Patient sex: M
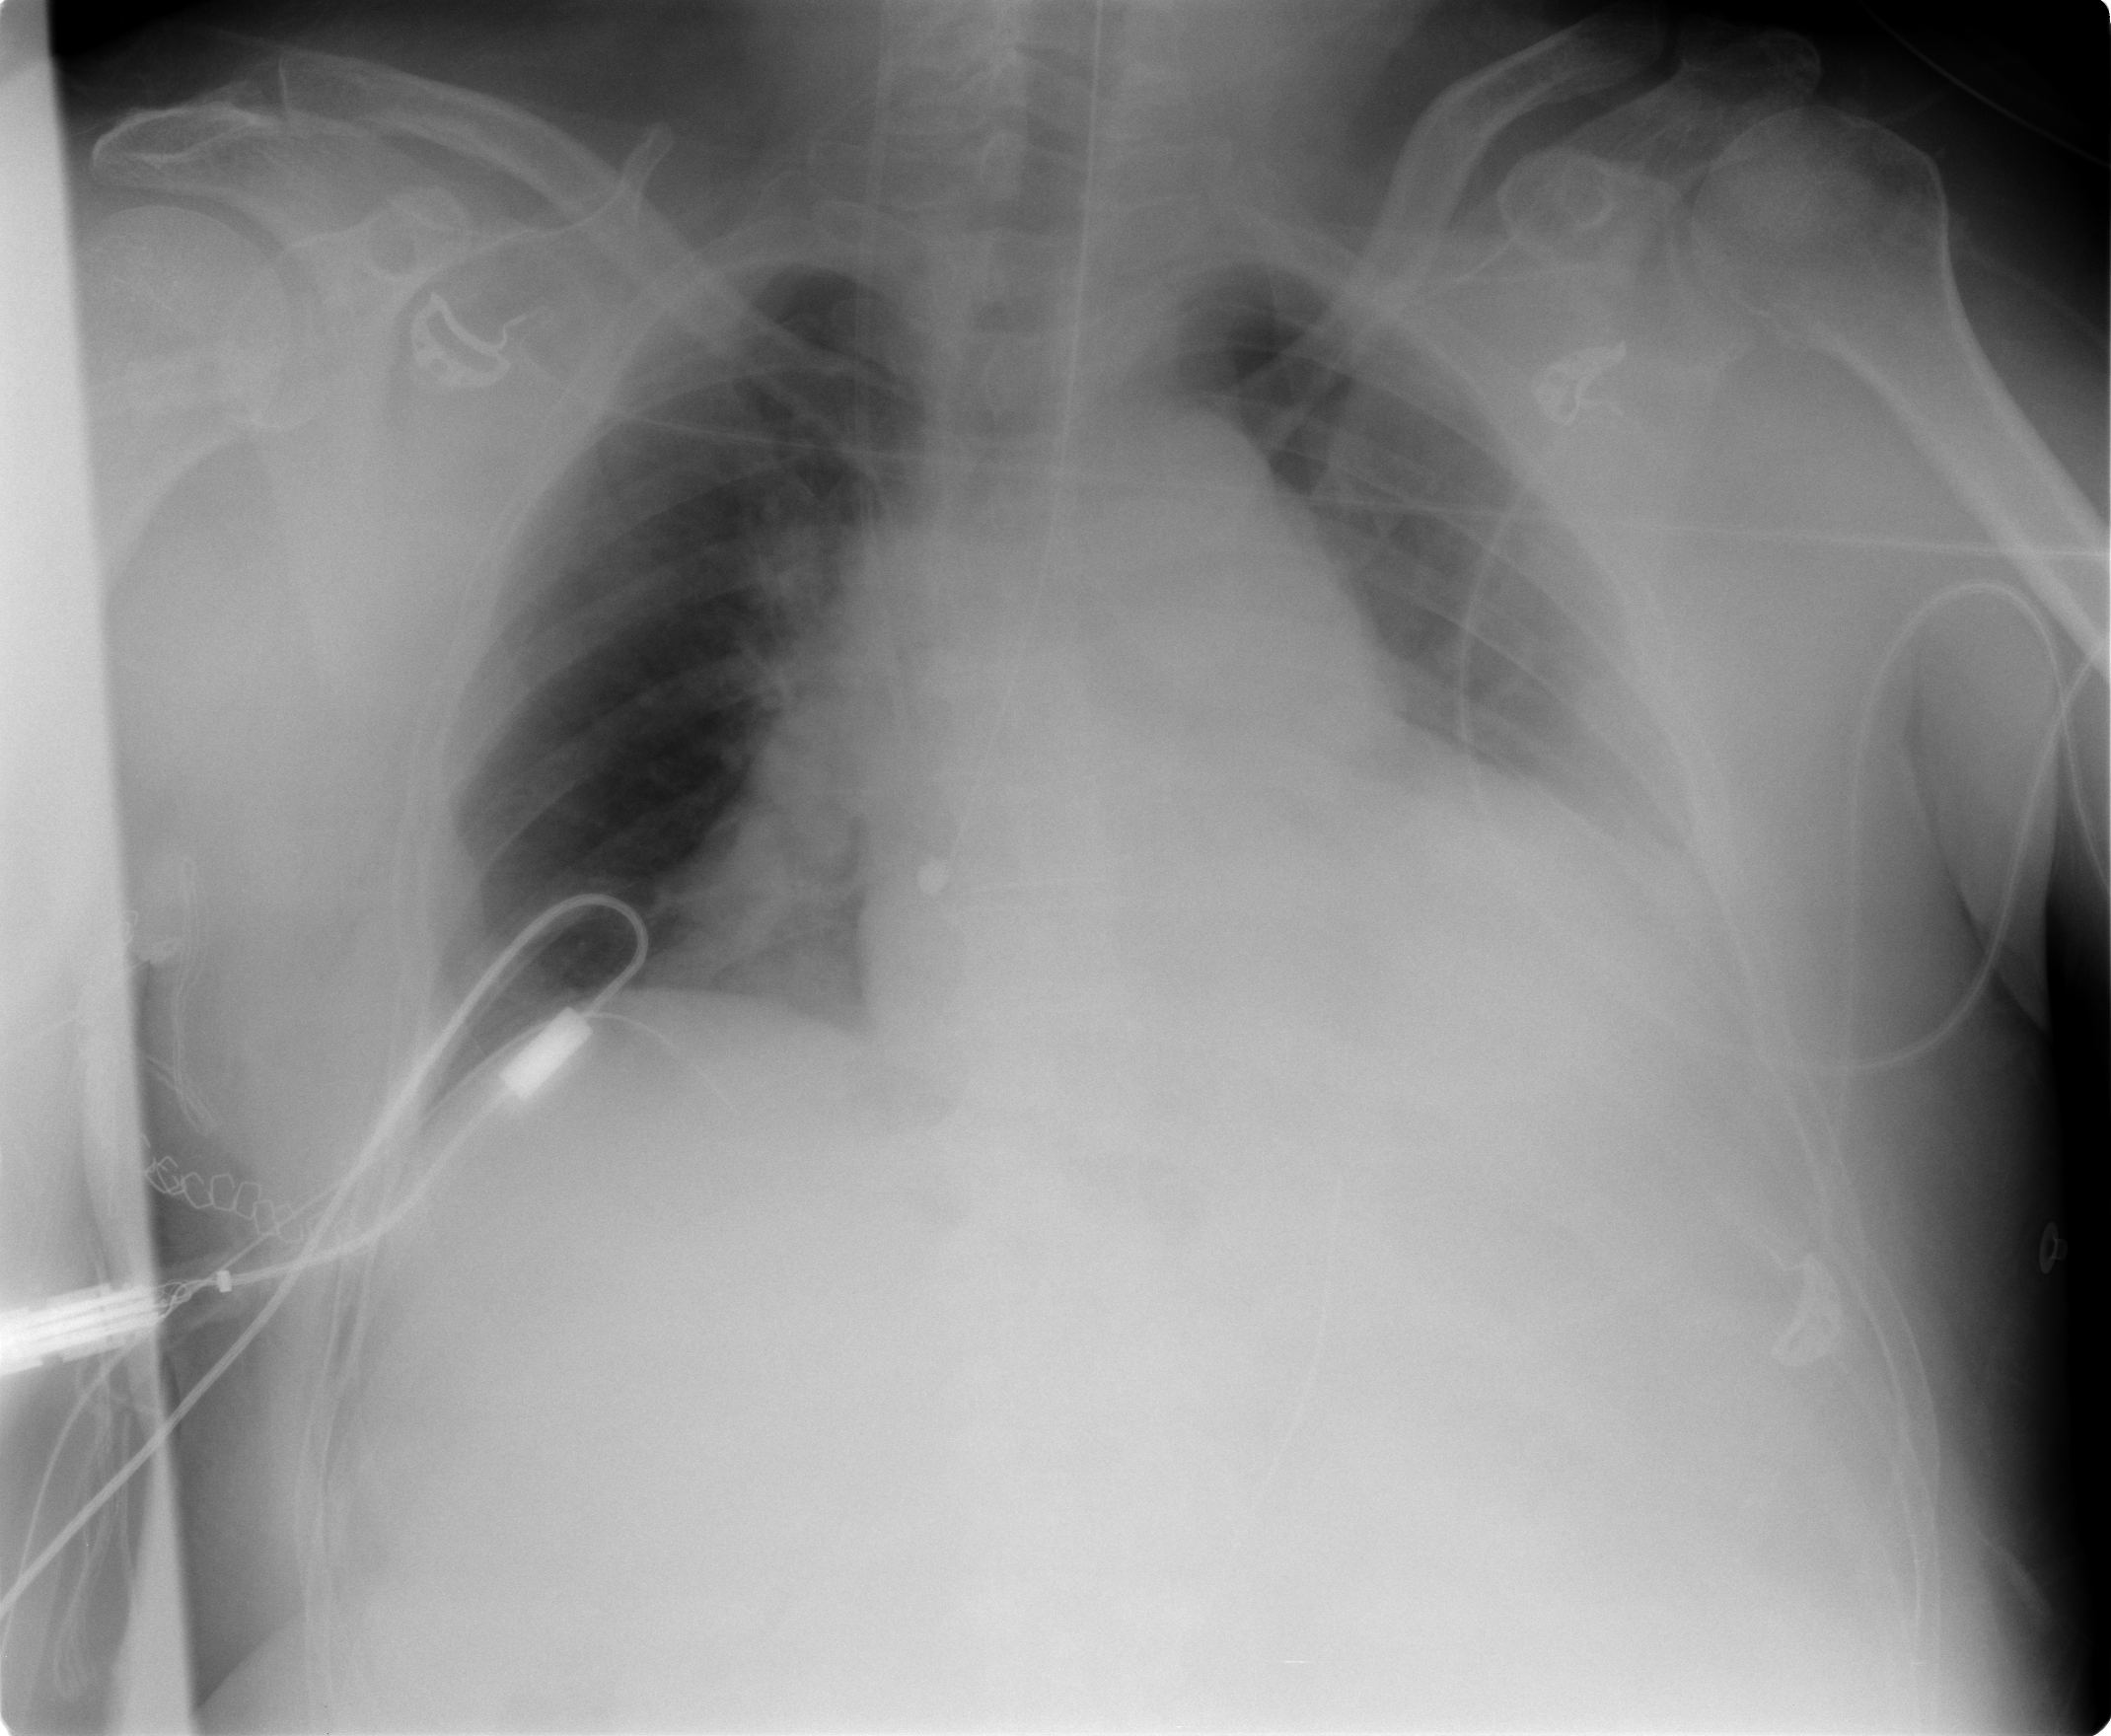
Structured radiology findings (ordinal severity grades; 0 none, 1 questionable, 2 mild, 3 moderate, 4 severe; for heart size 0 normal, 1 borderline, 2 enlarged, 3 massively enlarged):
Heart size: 2
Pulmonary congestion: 0
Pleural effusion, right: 0
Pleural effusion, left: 2
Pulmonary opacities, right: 0
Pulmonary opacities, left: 0
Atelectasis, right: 0
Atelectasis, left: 2